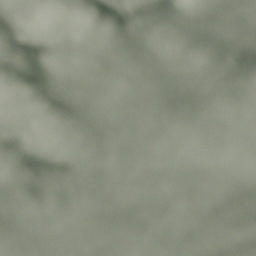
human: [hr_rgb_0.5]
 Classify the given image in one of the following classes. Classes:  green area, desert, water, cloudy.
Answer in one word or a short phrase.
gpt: cloudy